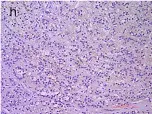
Expression of CYP11B1/2 in three nodules of patients. Histological and immunohistochemical staining of three nodules (N1, nodule 1; N2, nodule 2; N3, nodule 3) of this patient and cortisol-producing adenoma from another patient (control, as a reference for positive CYP11B2 staining). CYP11B1: immunohistochemical staining of 11beta-hydroxylase ; 200x magnification.
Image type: pathology (immunostaining)